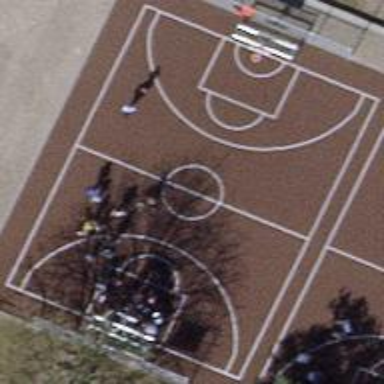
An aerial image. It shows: Basketball court with asphalt surface.